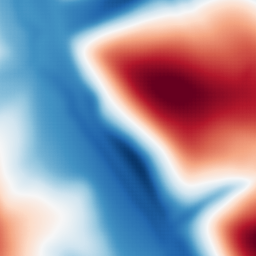
Category: multiscale
Decomposition family: dog
Decomposition parameters: sigma_low: 5
sigma_high: 100
Upsampling method: sinc_hamming
Upsampling parameters: scale: 4
kernel_size: 8
Upsampling scale: 4